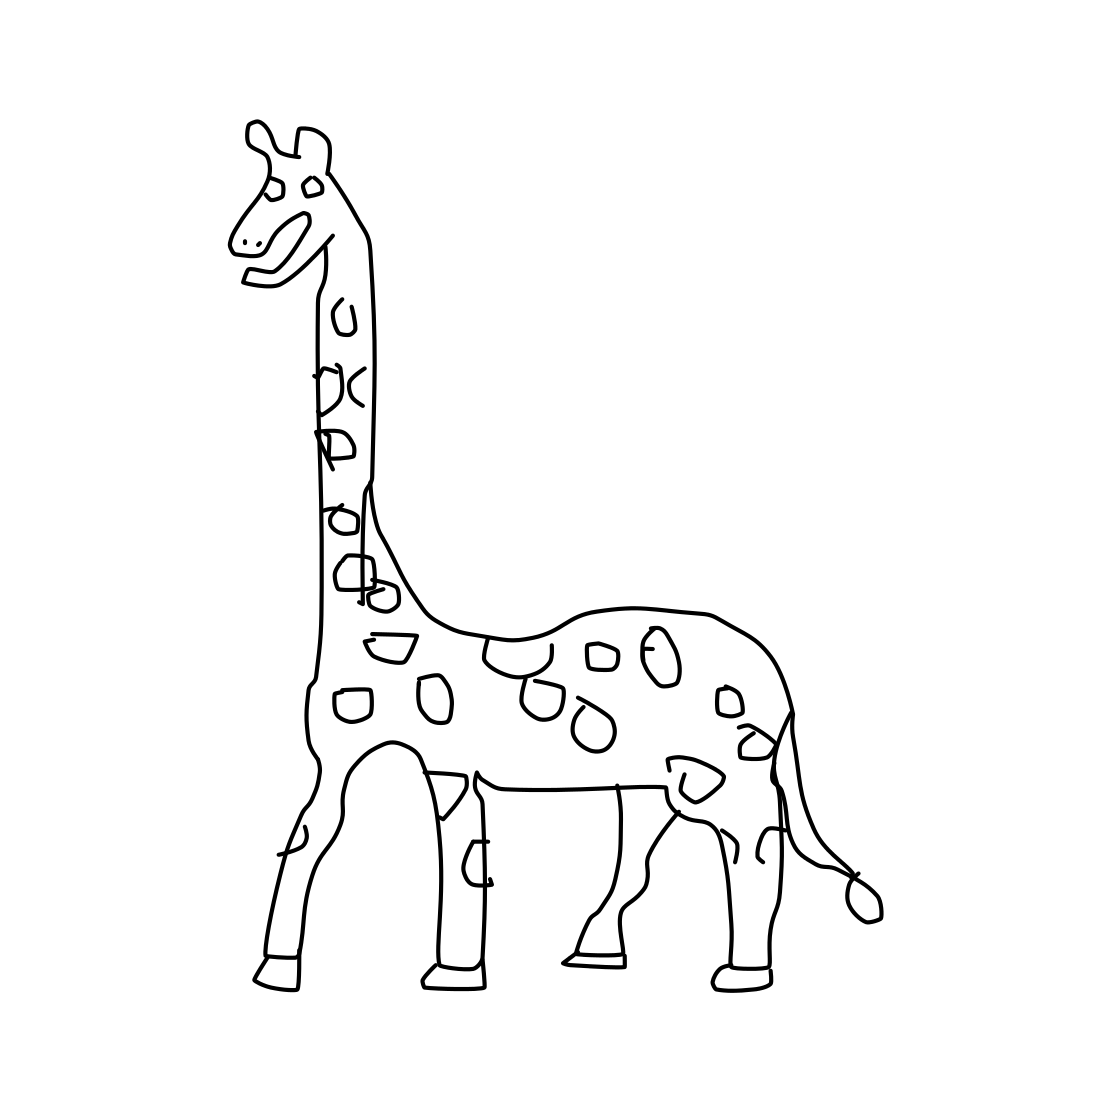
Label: giraffe